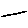
Label: line